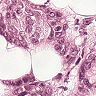
Metastatic tissue present: yes